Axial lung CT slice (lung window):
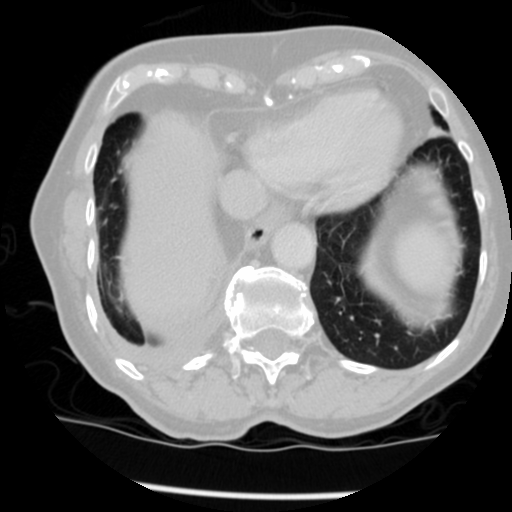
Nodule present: no